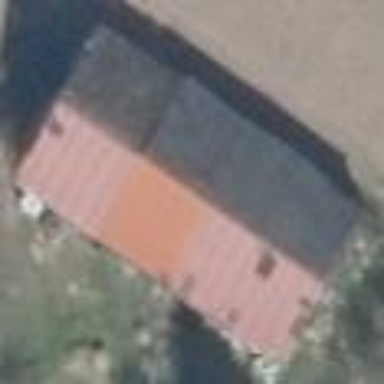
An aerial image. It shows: Gabled building with red roof.